Question: I an trying to pass some values from DOM '.val()' and '.html()' like this:
'''
$("#drawPolygon").on("click",function(){
var polyName = $("#polyDatasetName").val();
var polyColor = $("#polyFillColor").val();
var polyTranc = ($("#polyTrancparency").html()).slice(2);
var polyBorderColor = $("#polyBorderColor").val();
var polyBorderSize = $("#polyBorderSize").html();
var polyBorderTranc = ($("#polyBorderTransparency").html()).slice(2);
});
'''
I tried to alert the result which all where perfectly correct but when I pass them as PolygonOptions options like:
'''
polygonOptions: {
fillColor: polyColor,
fillOpacity: (polyFillColor/100),
strokeColor: polyBorderColor,
strokeWeight:polyBorderSize,
clickable: false,
editable: true,
zIndex: 1
}
'''
I am getting following error message:

Why is this happening and how I can solve it? Here is the code which I have for Drawing Manager:
'''
<script>
var map;
var drawingManager
$(document).ready(function () {
var latlng = new google.maps.LatLng(49.241943, -122.889318);
var myOptions = {
zoom: 12,
center: latlng,
disableDefaultUI: true,
mapTypeId: google.maps.MapTypeId.ROADMAP
};
map = new google.maps.Map(document.getElementById("map_canvas"), myOptions);
$("#drawPolygon").on("click",function(){
var polyName = $("#polyDatasetName").val();
var polyColor = $("#polyFillColor").val();
var polyTranc = ($("#polyTrancparency").html()).slice(2);
var polyBorderColor = $("#polyBorderColor").val();
var polyBorderSize = $("#polyBorderSize").html();
var polyBorderTranc = ($("#polyBorderTransparency").html()).slice(2);
});
drawingManager = new google.maps.drawing.DrawingManager({
drawingMode: google.maps.drawing.OverlayType.MARKER,
drawingControl: true,
drawingControlOptions: {
position: google.maps.ControlPosition.TOP_CENTER,
drawingModes: [
google.maps.drawing.OverlayType.MARKER,
google.maps.drawing.OverlayType.CIRCLE,
google.maps.drawing.OverlayType.POLYGON,
google.maps.drawing.OverlayType.POLYLINE,
google.maps.drawing.OverlayType.RECTANGLE]
},
polygonOptions: {
fillColor: polyColor,
fillOpacity: (polyFillColor/100),
strokeColor: polyBorderColor,
strokeWeight:polyBorderSize,
clickable: false,
editable: true,
zIndex: 1
}
});
</script>
'''
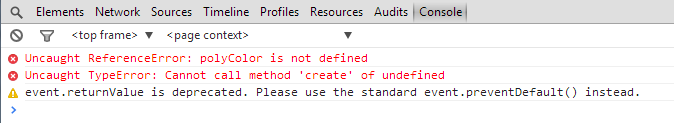
Answer: The problem is that you define the polyColor(and all the other variables) locally inside of an anonymous function which is executed when you click on the specified div and as soon as the function is executed, those variables are dicarded.
Meaning that when you are creating object polygonOptions, those variables are not defined(they do not exist anymore).
To solve this, define those variables inside of document.ready function:
'''
$(document).ready(function() {
var polyName;
var polyColor;
var polyTranc;
var polyBorderColor;
var polyBorderSize;
var polyBorderTranc;
...
});
'''
Then on click event just assign values to these variables:
'''
$("#drawPolygon").on("click",function() {
polyName = $("#polyDatasetName").val();
polyColor = $("#polyFillColor").val();
polyTranc = ($("#polyTrancparency").html()).slice(2);
polyBorderColor = $("#polyBorderColor").val();
polyBorderSize = $("#polyBorderSize").html();
polyBorderTranc = ($("#polyBorderTransparency").html()).slice(2);
}
'''
And it should work as expected now.